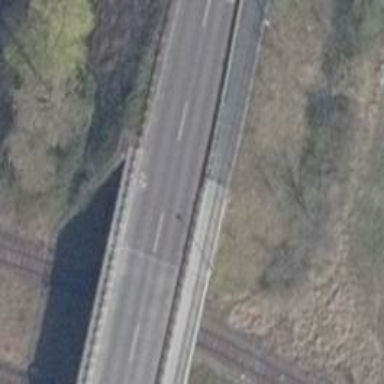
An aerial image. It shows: Concrete path on bridge.